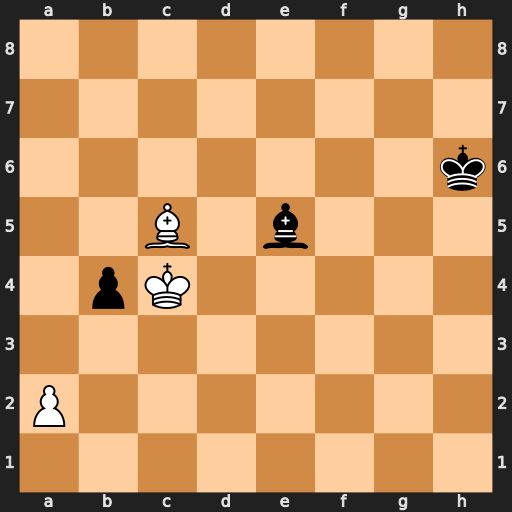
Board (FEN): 8/8/7k/2B1b3/1pK5/8/P7/8
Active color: w
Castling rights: -
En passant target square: -
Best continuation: Kxb4 Kg5 a4